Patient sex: M
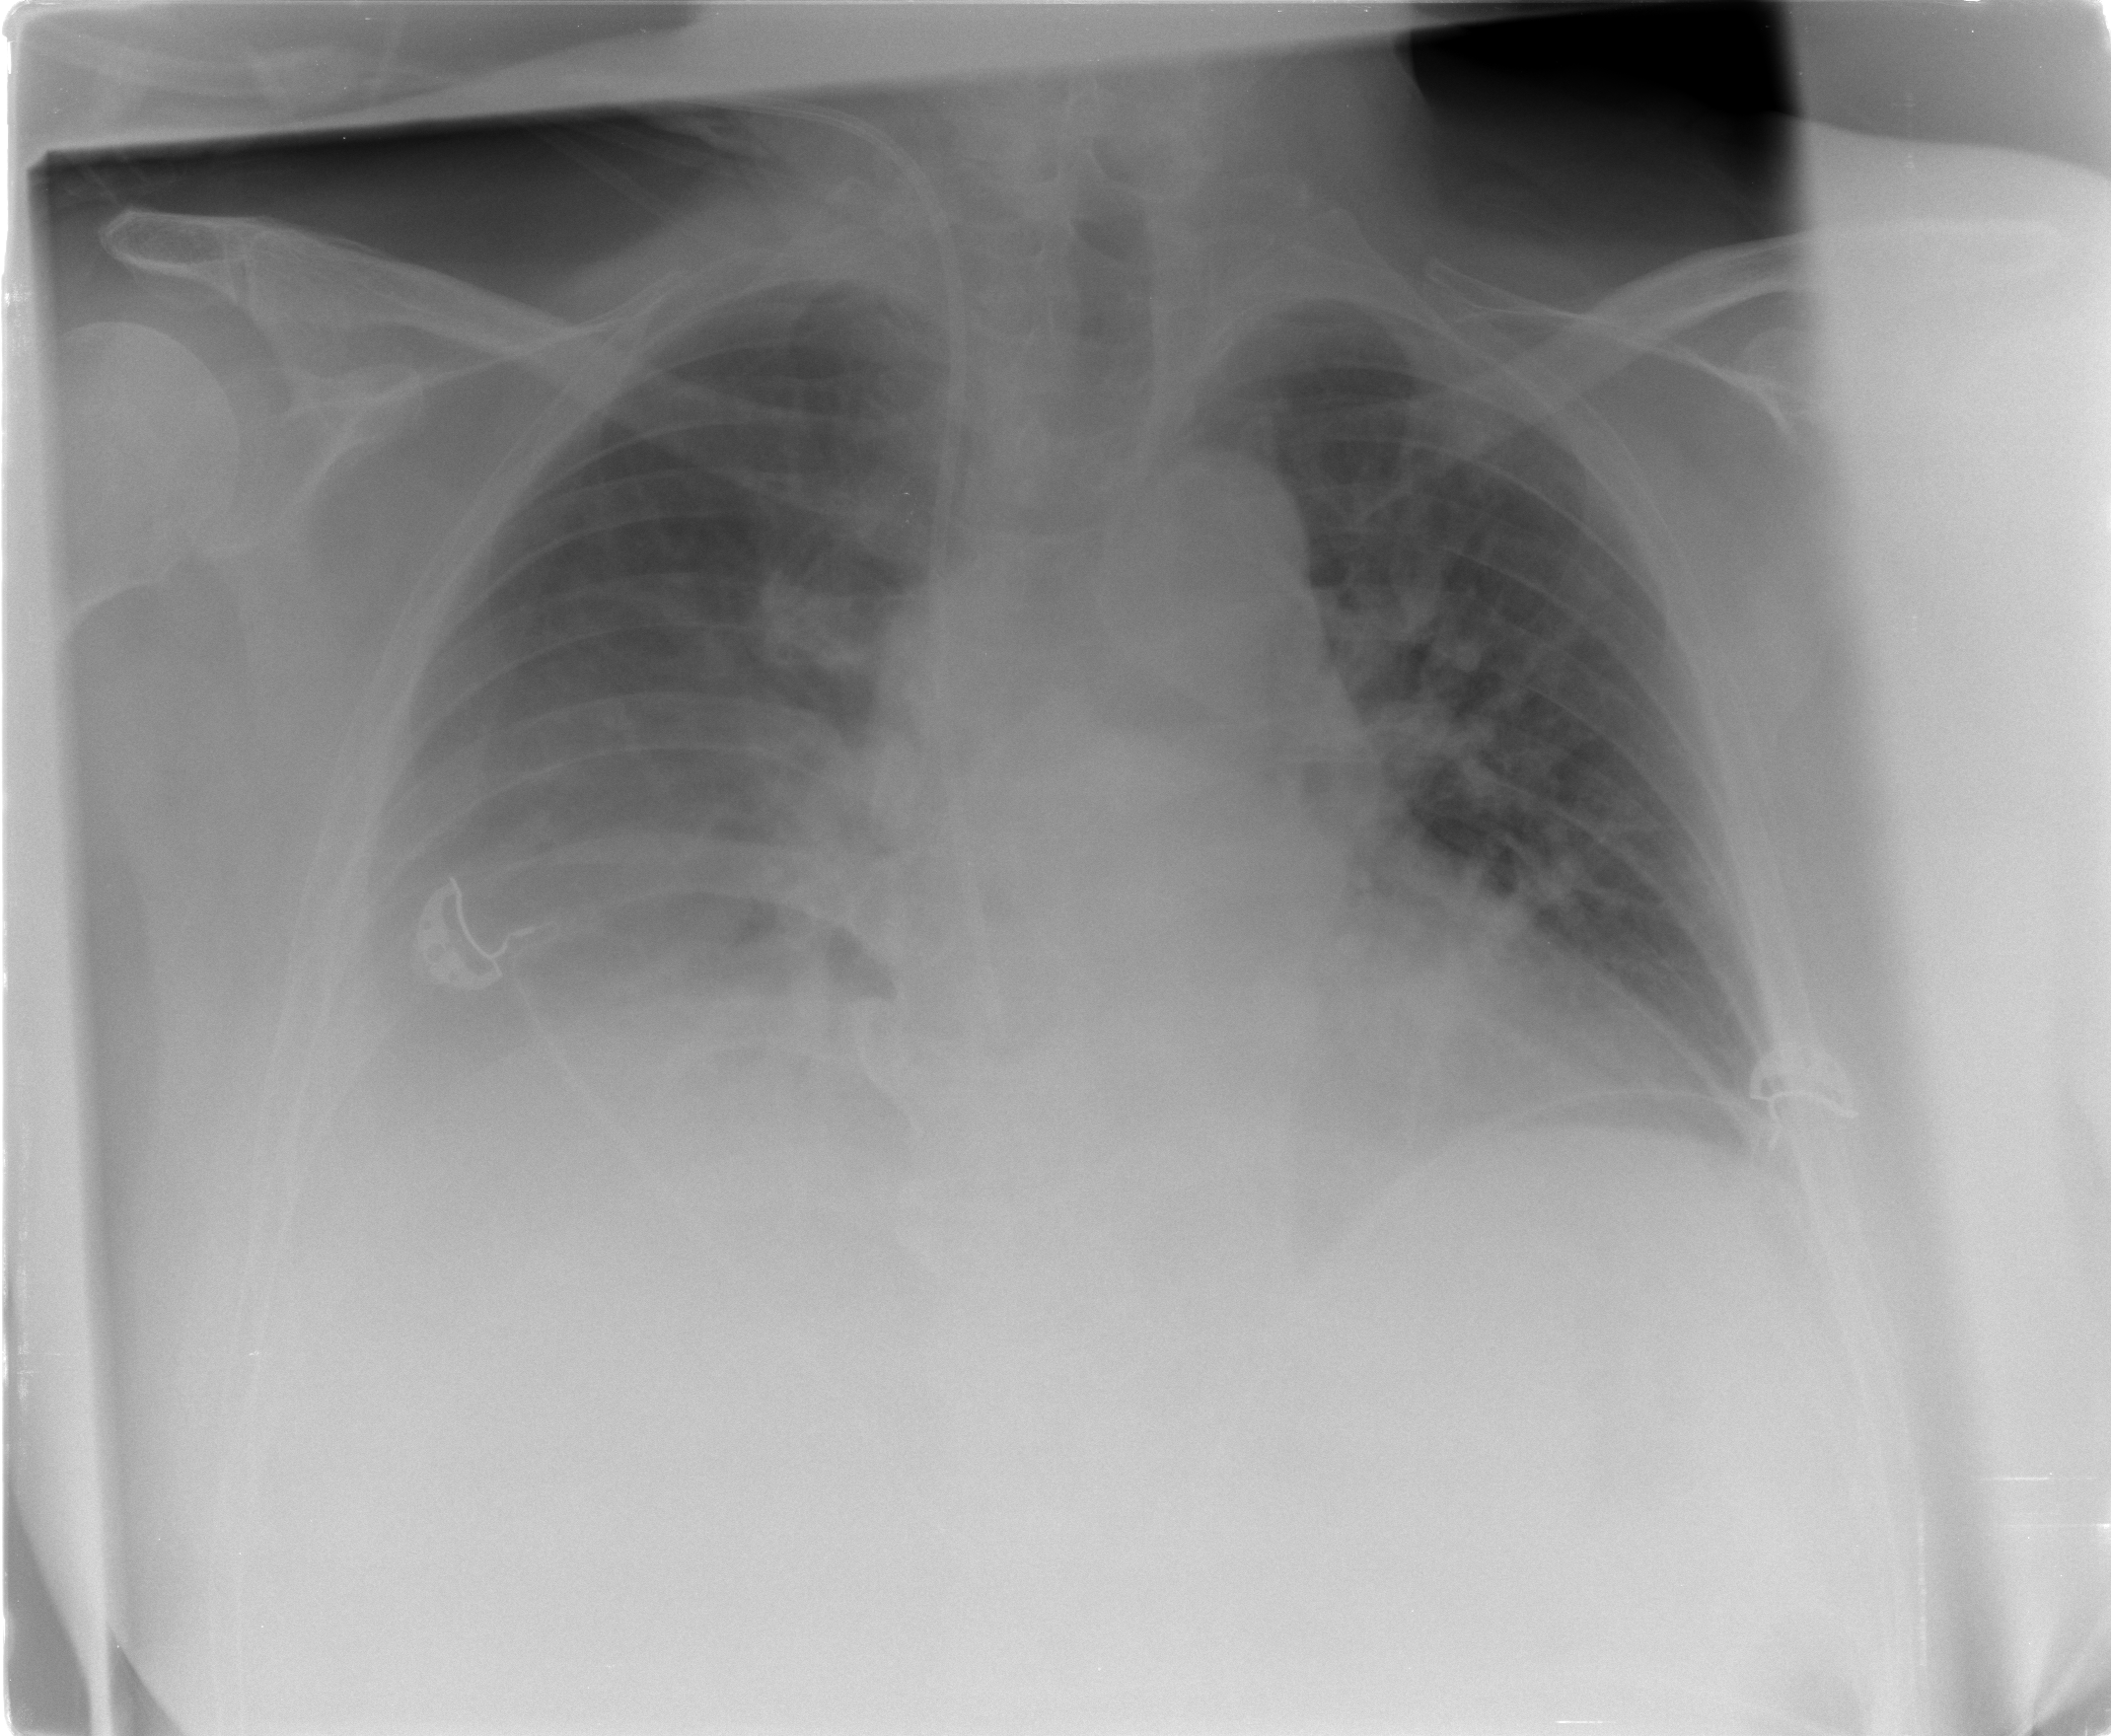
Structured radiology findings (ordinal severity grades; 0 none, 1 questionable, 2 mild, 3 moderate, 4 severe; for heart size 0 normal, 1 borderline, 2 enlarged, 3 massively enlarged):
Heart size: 1
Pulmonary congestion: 0
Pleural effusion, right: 2
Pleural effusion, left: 0
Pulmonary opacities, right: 0
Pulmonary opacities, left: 0
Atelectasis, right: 2
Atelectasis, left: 0